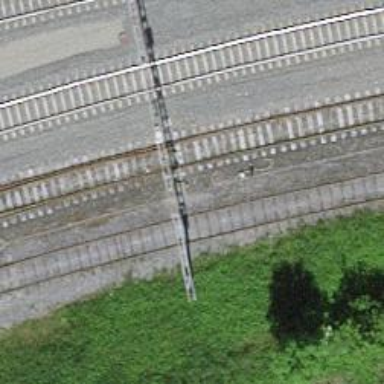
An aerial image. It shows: Railway switch.